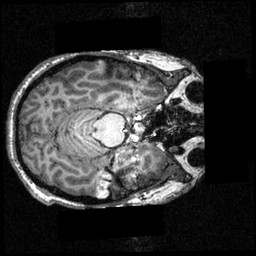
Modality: T1w
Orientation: axial
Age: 24
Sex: male
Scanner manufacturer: siemens
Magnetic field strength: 3.951 T
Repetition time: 1.5 s
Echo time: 0.00335 s